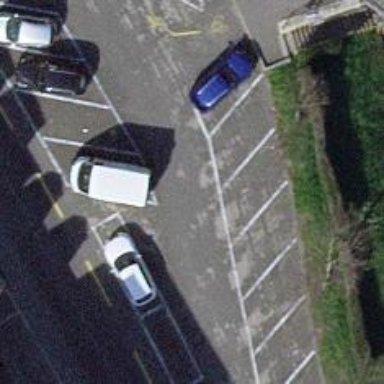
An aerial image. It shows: Asphalt parking aisle with separate sidewalk.